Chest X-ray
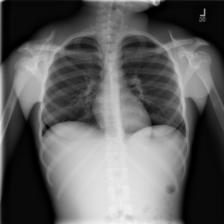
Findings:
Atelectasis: negative
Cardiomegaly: negative
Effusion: negative
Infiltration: negative
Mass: negative
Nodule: negative
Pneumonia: negative
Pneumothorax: negative
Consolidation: negative
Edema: negative
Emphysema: negative
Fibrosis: negative
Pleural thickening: negative
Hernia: negative